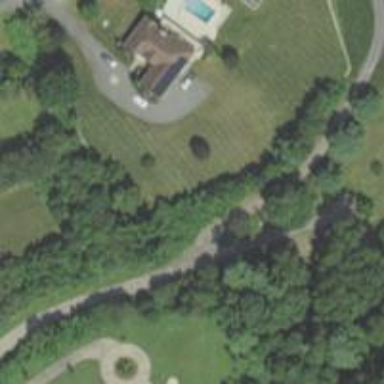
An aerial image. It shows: Driveway.